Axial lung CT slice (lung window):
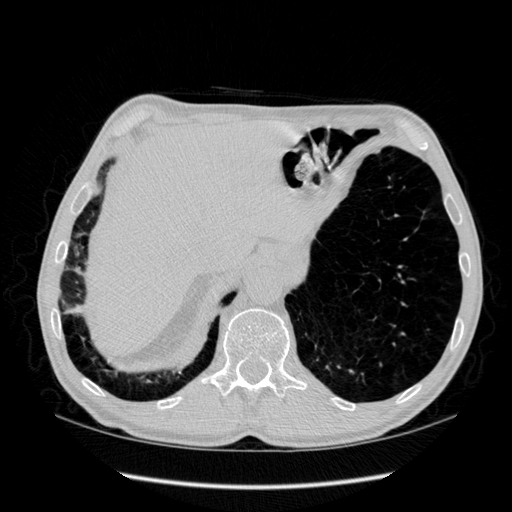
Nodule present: no